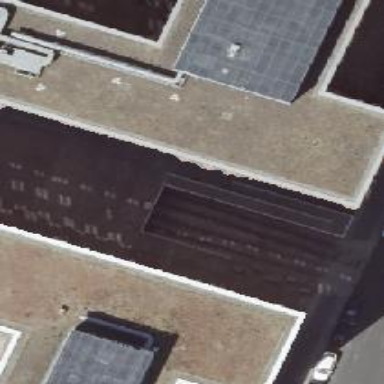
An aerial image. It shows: Parking entrance.